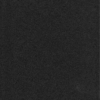
Label: dusty